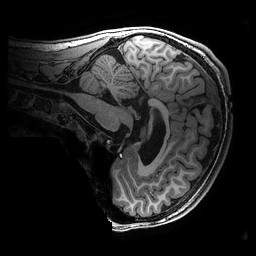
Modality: T1w
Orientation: sagittal
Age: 16
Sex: male
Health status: ill
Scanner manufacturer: ge
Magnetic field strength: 3 T
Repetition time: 0.007664 s
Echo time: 0.00342 s